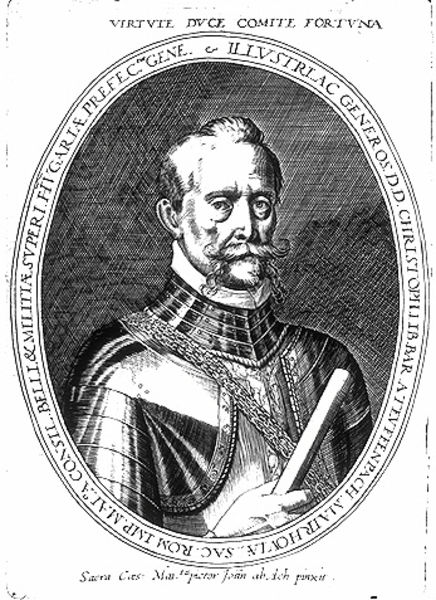
Titel: Bildnis des Christoph von Teuffenbach
Künstler: Johann Sadeler
Institution: (Seriendruck)
Schlagwörter: hand, mann, frisur, grau, hintergrund, licht, mund, nase, ohr, profil, schwarz, stirn, blick, alt, bart, schnurrbart, augen, falten, kragen, rahmen, bildnis, hals, herr, portrait, porträt, spiegelung, haare, adel, kinn, renaissance, schräg, schulter, oval, rund, stock, schärpe, schrift, papier, alter mann, stab, kette, grafik, graphik, rand, schnurbart, spitz, inschrift, streng, glanz, ramen, glänzen, metall, schnauzbart, schnauzer, tränensäcke, tusche, panzer, medaillon, druck, schwarz weiss, druckgrafik, schraffur, stich, titel, dreiviertel, militär, text, uniform, soldat, überschrift, orden, ritter, rüstung, bildniss, rom, rolle, harnisch, portät, feldherr, schriftrolle, emblem, kupferstich, blech, dokument, latein, lateinisch, motto, rondo, schirft, umschrift, gemme, kreuzschraffur, führer, blik